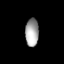
Tissue: lung
Cell type: Epithelial cells
Senescence score: 0.1718
Nuclear area (px): 367
Mean DAPI intensity: 164.556